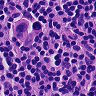
Metastatic tissue present: yes